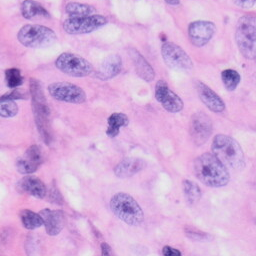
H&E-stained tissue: Skin